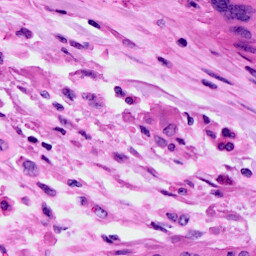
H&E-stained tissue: Cervix